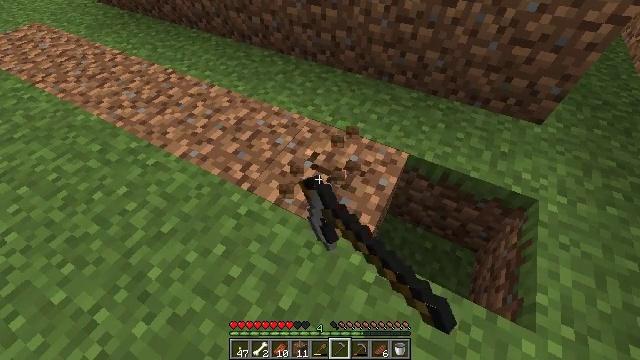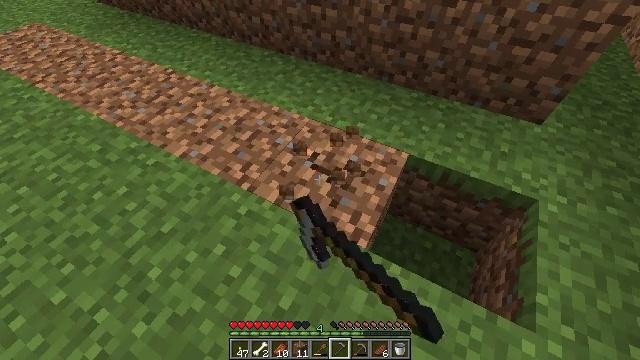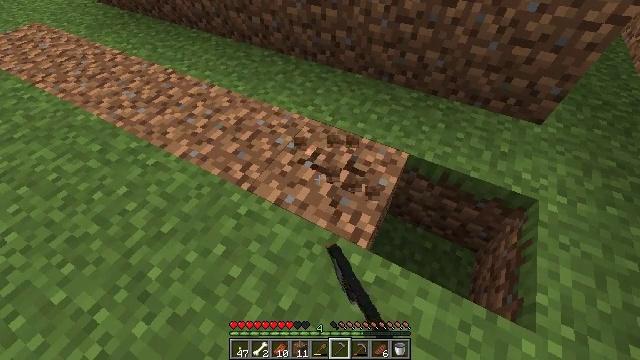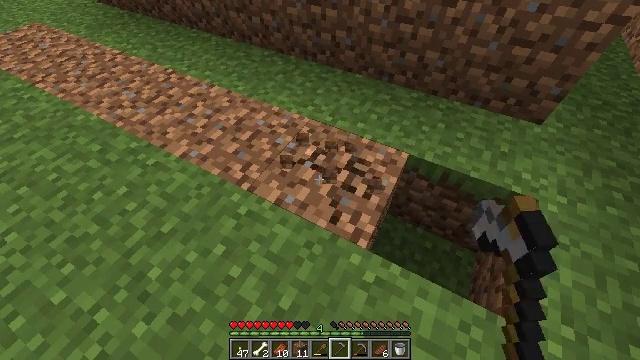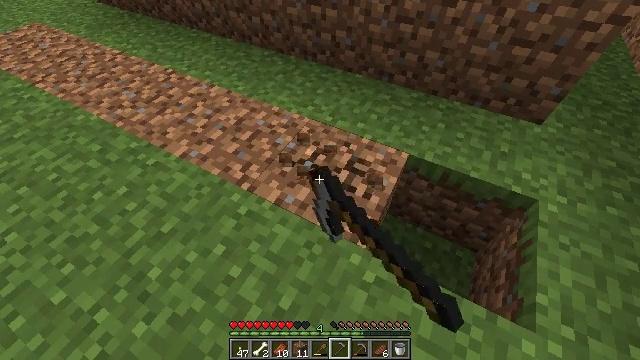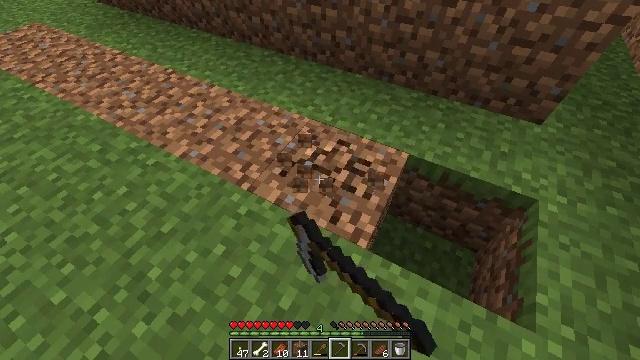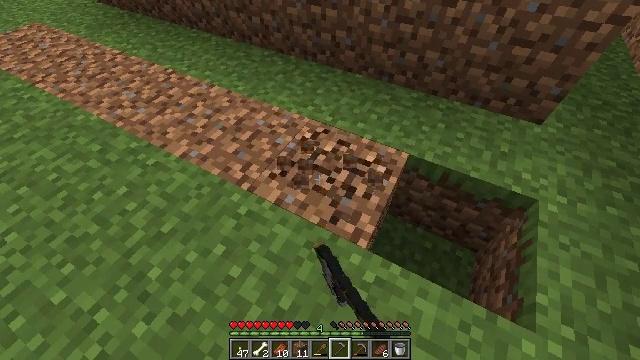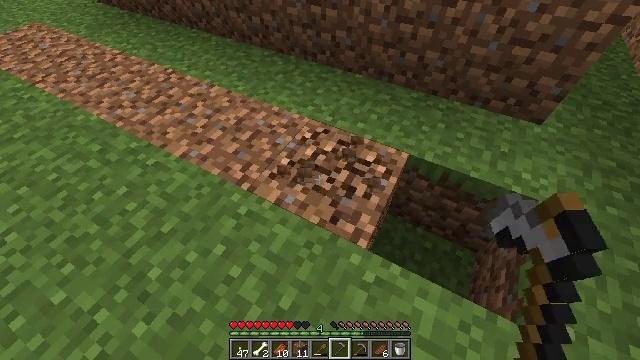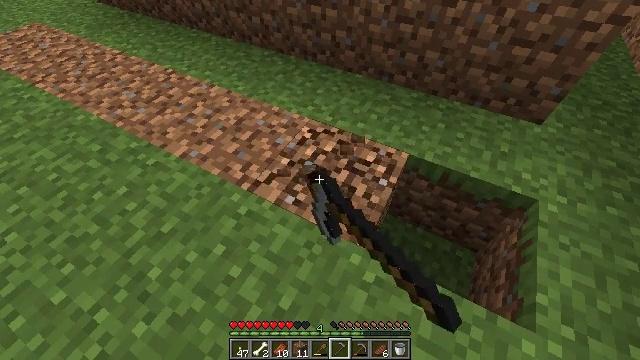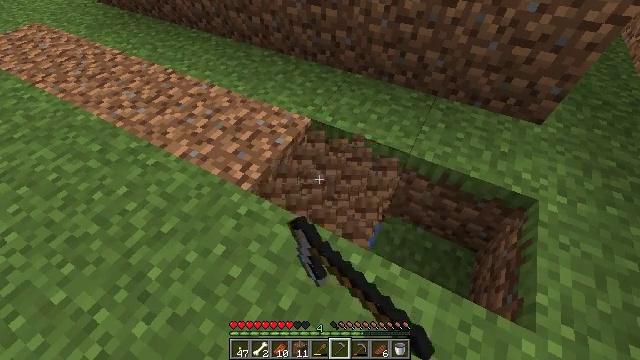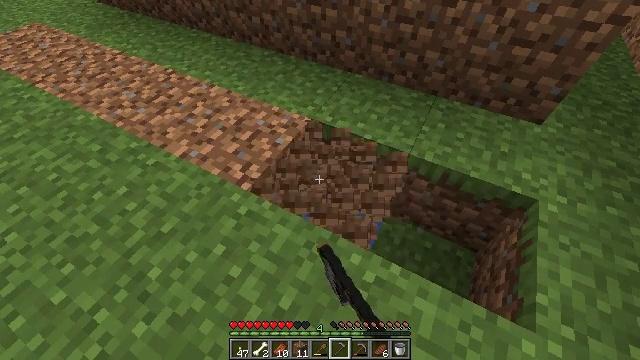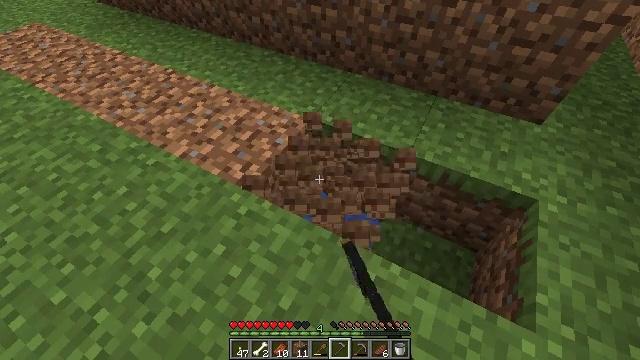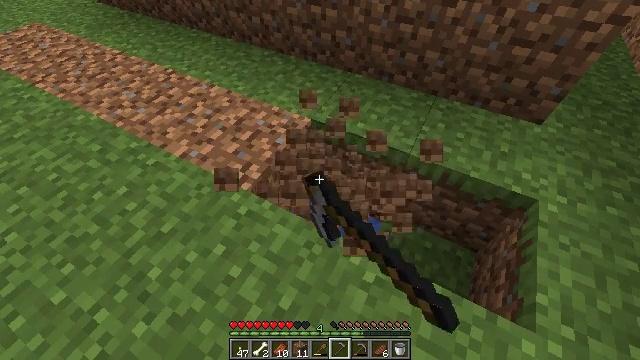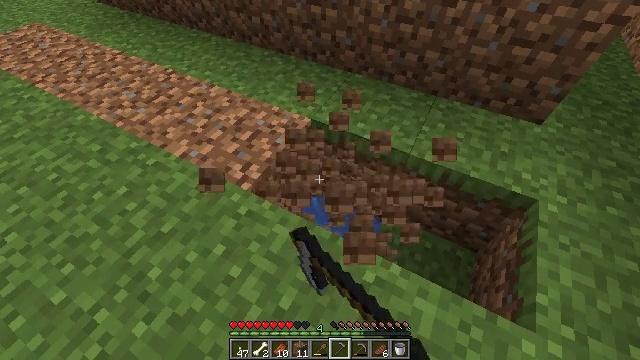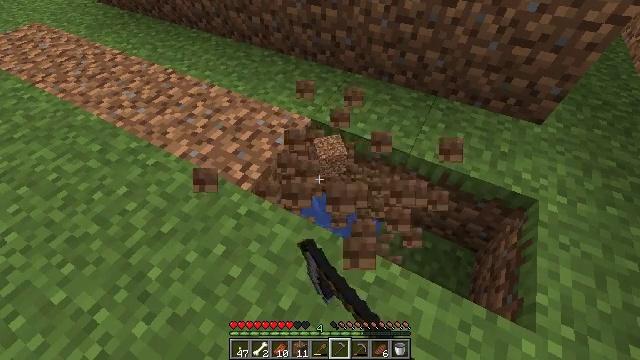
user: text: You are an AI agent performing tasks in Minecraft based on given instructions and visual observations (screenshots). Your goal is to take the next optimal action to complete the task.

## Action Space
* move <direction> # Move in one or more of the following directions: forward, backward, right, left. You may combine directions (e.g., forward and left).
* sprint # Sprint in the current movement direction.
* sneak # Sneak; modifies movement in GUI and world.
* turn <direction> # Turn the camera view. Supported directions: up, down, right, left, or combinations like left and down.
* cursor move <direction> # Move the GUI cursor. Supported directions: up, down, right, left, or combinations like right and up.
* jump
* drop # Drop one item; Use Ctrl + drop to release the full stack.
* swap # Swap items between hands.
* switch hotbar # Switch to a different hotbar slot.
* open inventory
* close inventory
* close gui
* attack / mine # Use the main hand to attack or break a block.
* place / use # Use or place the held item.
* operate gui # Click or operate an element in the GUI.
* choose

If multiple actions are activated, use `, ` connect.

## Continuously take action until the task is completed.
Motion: motion action
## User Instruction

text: Get dirt block.
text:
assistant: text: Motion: attack / mine
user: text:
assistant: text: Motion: attack / mine
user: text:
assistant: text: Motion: attack / mine
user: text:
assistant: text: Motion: attack / mine
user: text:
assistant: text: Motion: attack / mine
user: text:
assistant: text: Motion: attack / mine
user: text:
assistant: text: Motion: attack / mine
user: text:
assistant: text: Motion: attack / mine
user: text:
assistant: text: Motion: attack / mine
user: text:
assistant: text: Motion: attack / mine
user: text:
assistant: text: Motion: attack / mine
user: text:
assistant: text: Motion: attack / mine
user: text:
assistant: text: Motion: attack / mine
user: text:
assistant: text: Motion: attack / mine
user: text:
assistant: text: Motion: attack / mine